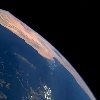
Label: water